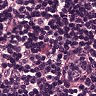
Metastatic tissue present: no